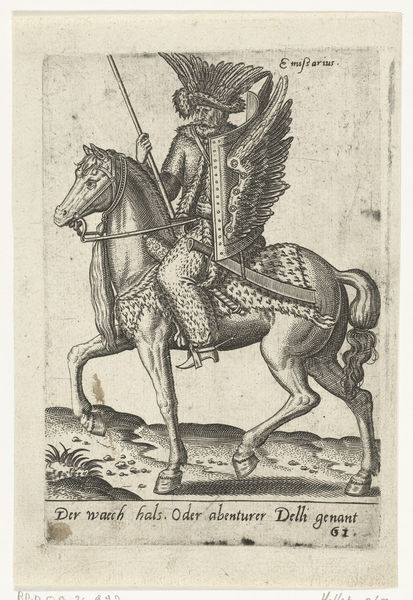
Titel: Avonturier te paard
Künstler: Abraham de Bruyn
Standort: Amsterdam
Institution: Rijksmuseum
Schlagwörter: flügel, mann, hut, bart, federn, decke, krone, pferd, reiter, fell, hufe, zaumzeug, zügel, schrift, grafik, lanze, deutsch, schild, druck, stich, text, federschmuck, sporen, kopfschmuck, child, schwewrt, delli